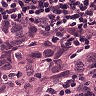
Metastatic tissue present: yes